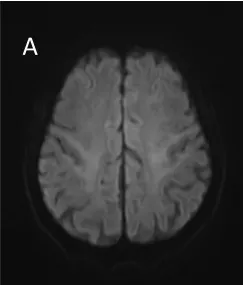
Radiological examinations of case 1 before and after intravenous immunoglobulin (IVIg). (A, B) No evidence of cerebral infarction before IVIg on diffusion-weighted imaging (DWI).
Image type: radiology (mri)